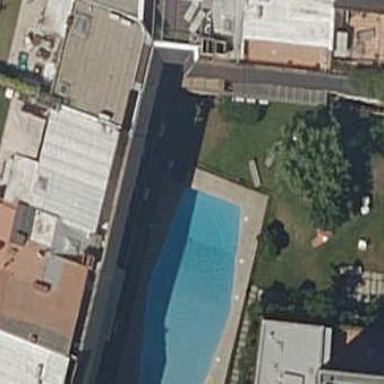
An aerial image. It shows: Swimming pool located in leisure land.